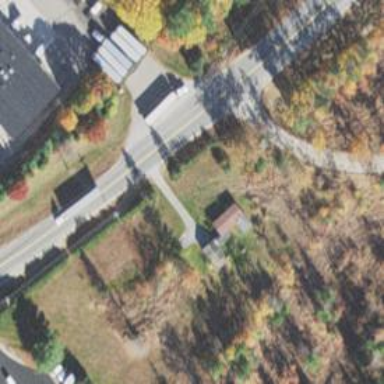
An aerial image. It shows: Driveway.